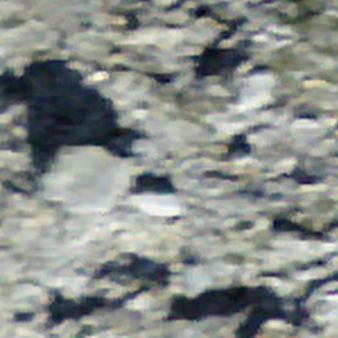
Label: other